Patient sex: M
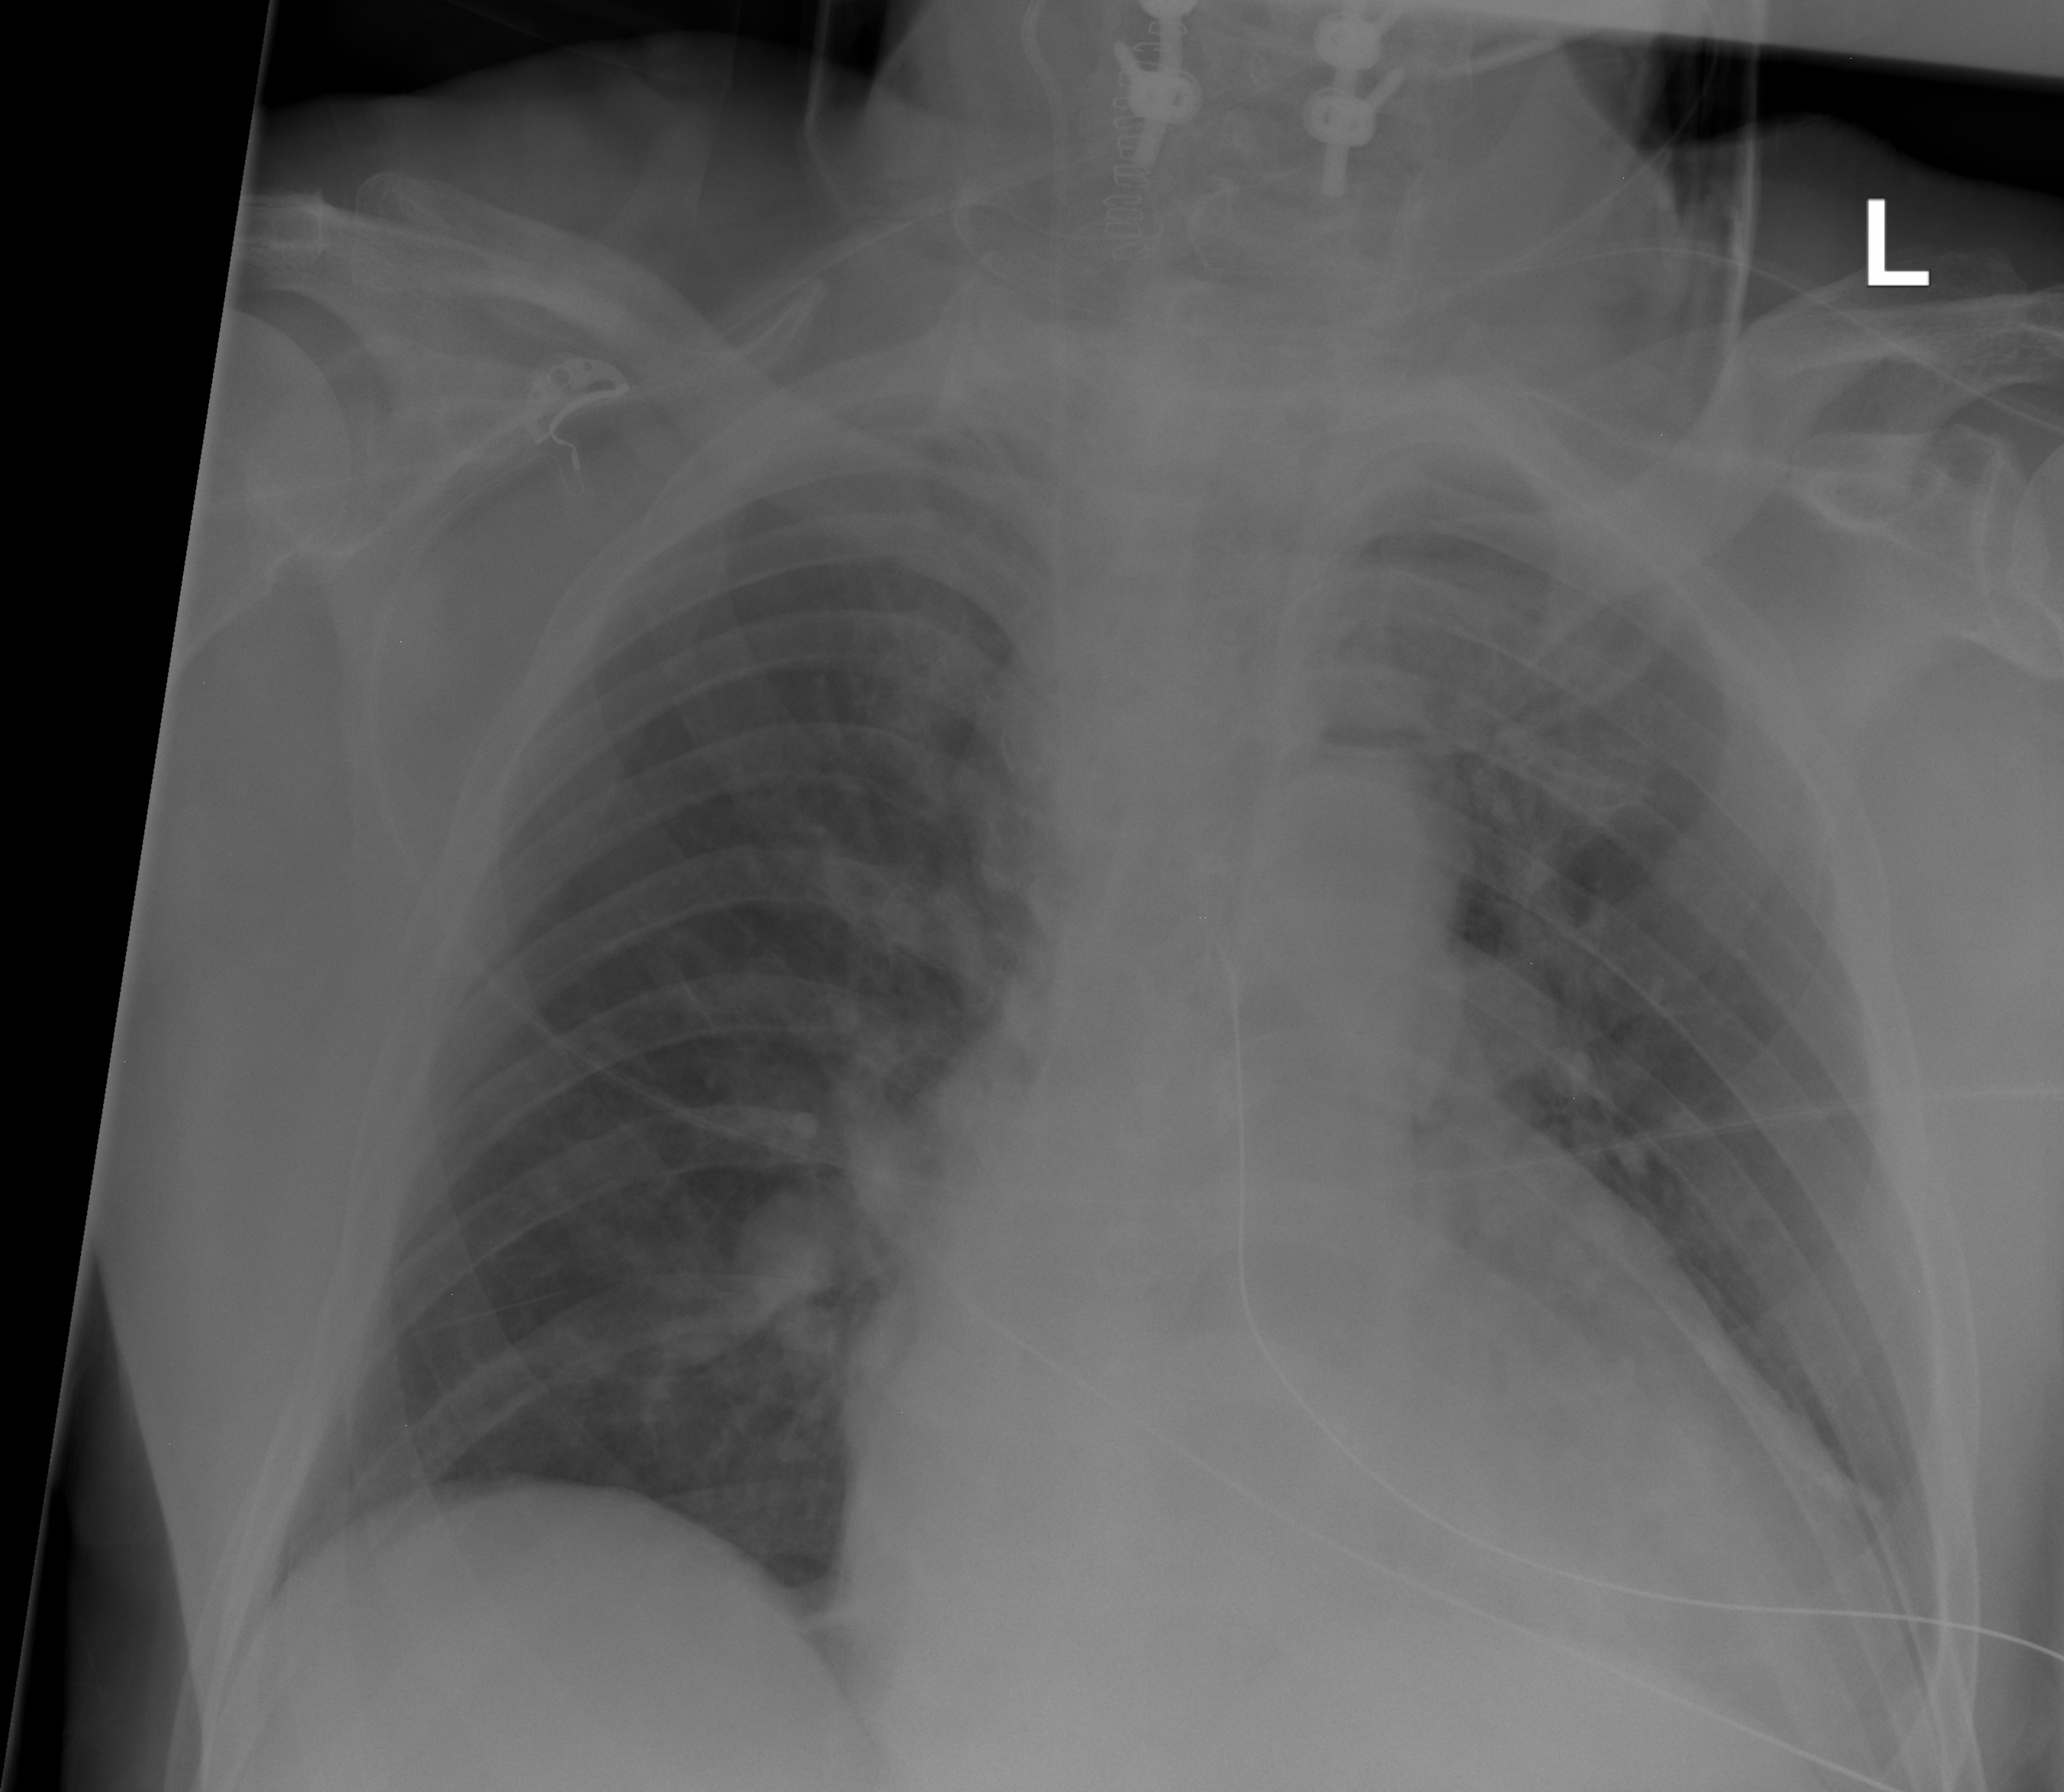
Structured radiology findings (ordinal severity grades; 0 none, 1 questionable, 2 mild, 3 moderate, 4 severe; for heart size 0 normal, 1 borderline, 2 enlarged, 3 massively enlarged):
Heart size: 3
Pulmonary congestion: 0
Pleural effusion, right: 0
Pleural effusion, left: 1
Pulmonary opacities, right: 0
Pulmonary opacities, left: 0
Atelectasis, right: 0
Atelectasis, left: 0